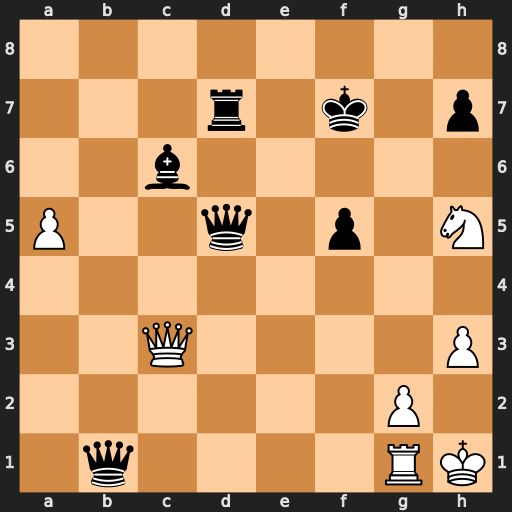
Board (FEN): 8/3r1k1p/2b5/P2q1p1N/8/2Q4P/6P1/1q4RK
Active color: w
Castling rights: -
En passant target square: -
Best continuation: Qg7+ Ke8 Nf6+